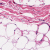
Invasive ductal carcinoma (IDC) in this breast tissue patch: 0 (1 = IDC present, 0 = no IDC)